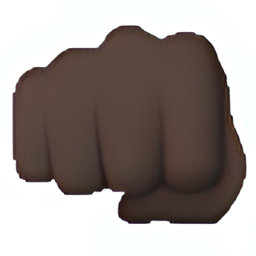
Name: fisted hand sign
Emoji: 👊🏿
Group: People & Body
Sub-group: hand-fingers-closed